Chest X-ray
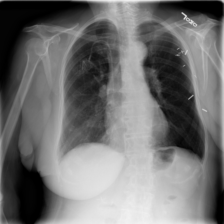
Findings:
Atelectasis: negative
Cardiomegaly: negative
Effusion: negative
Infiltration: negative
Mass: negative
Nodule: negative
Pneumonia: negative
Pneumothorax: negative
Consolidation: negative
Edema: negative
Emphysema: negative
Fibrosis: negative
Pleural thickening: negative
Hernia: negative